Question: I have no clue as to why but sub-categories "forums" of my script aren't being groped to there respective category. Instead the sub-category forces the script to repeat the Category code.
As show in the image below there is a category Test, in that category theres Test and Bugs. However Bugs is slip into 2nd table which it should not be as both Test categories are one, but instead its made to look like there are two categories in the database called Test. What is wrong in my code that Bugs is being pushed into copy-Category "Test" instead of it being right under Test - Just a simple test forum?

And here is the code.
'''
<?php
include 'connect.php';
include 'header.php';
$sql = "SELECT
categories.cat_id,
categories.cat_name,
forums.forum_id,
forums.forum_cat,
forums.forum_name,
forums.forum_desc,
COUNT(forums.forum_id) AS forums
FROM
categories
LEFT JOIN
forums
ON
forums.forum_cat = categories.cat_id
GROUP BY
forums.forum_name, forums.forum_desc, forums.forum_id
ORDER BY
categories.cat_id ASC
";
$result = mysql_query($sql);
if(!$result)
{
echo 'The categories could not be displayed, please try again later.';
}
else
{
if(mysql_num_rows($result) == 0)
{
echo 'No categories defined yet.';
}
else
{
//prepare the table
while($row = mysql_fetch_assoc($result))
{
echo '<table border="1">
<tr>
<th>' . $row['cat_name'] . '</th><th></th>
</tr>';
echo '<tr>';
echo '<td class="leftpart">';
echo '<h3><a href="viewforum.php?id=' . $row['forum_id'] . '">' . $row['forum_name'] . '</a></h3>' . $row['forum_desc'];
echo '</td>';
echo '<td class="rightpart">';
//fetch last topic for each cat
$topicsql = "SELECT
topic_id,
topic_subject,
topic_date,
topic_cat
FROM
topics
WHERE
topic_cat = " . $row['forum_id'] . "
ORDER BY
topic_date
DESC
LIMIT
1";
$topicsresult = mysql_query($topicsql);
if(!$topicsresult)
{
echo 'Last topic could not be displayed.';
}
else
{
if(mysql_num_rows($topicsresult) == 0)
{
echo 'no topics';
}
else
{
while($topicrow = mysql_fetch_array($topicsresult))
echo '<a href="viewtopic.php?id=' . $topicrow['topic_id'] . '">' . $topicrow['topic_subject'] . '</a> at ' . date('d-m-Y', strtotime($topicrow['topic_date']));
}
}
echo '</td>';
echo '</tr>';
echo '</br>';
}
}
}
include 'footer.php';
?>
'''
Table structure
'''
cat_id | int(8) | primary | auto incr
cat_name | var(255)
|2|Damm
|3|Hmm
|1|Test
'''
'''
forum_id | int(8) | primary | auto_incr
forum_cat | int(8) <-- forum cat "category" is just ID of category it belongs to
forum_name | var(255)
forum_desc | var(255)
|1|1|Test|Just a simple forum test
|2|3|Lol
|3|1|Bugs|Bugs and related go here
'''
'''
topic_id | int(8) | primary | auto_incr
topic_subject | var(255)
topic_date | datetime
topic_cat | int(8)
topic_by | int(8)
|1|Test|2012-07-31 23:12:47|1|1
'''
I personally tried different things but still can't figure out why this is happening.
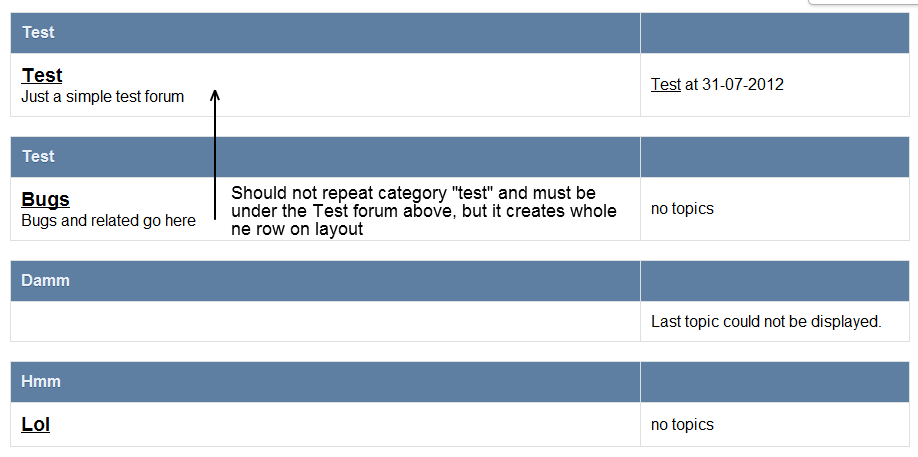
Answer: You will have results along the lines of
'''
cat_id 1, forum_id 1
cat_id 1, forum_id 2
cat_id 1, forum_id 3
cat_id 2, forum_id 4
'''
But you output everything in one loop, so what you need to do is remember the last header shown, and only show a new header if you're in a new category.
The below is an example, not perfect, but will give you a start
'''
// Start the table here - outside the loop
echo '<table border="1">
// Here's how you track if you need the header
$lastCatID = -1
// Now loop
while($row = mysql_fetch_assoc($result))
{
// Only show cat header on condition
if ($lastCatID <> $row['cat_id']) {
echo '
<tr>
<th>' . $row['cat_name'] . '</th><th></th>
</tr>';
// Note that you've shows this header so you don't show it again.
$lastCatID = $row['cat_id'];
}
// Now output the rest
echo '<tr>';
echo '<td class="leftpart">';
etc....
echo '</tr>';
}
// Now close the table now you're all done looping.
echo '</table>';
'''
Hope that helps. You should be able to expand from there to fit your styles.